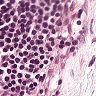
Metastatic tissue present: no